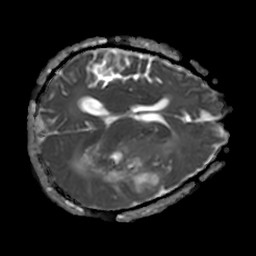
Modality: ADC
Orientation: axial
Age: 67
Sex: male
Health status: ill
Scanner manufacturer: philips
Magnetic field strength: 3 T
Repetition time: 3.8 s
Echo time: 0.09 s